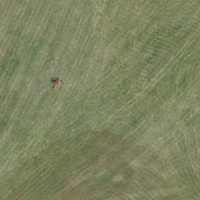
EUNIS habitat code: 24
Species observed at this site:
Caltha palustris